Interaction volume radius: 5 \u00c5
Interaction volume height: 20 \u00c5
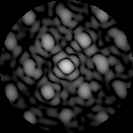
Disorder parameter: 0.3644